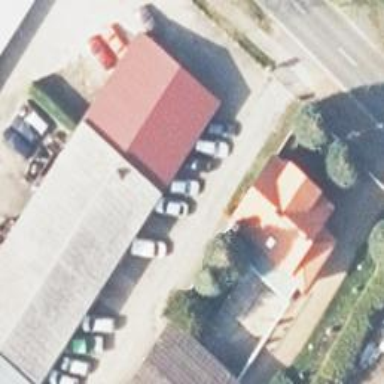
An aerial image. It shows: Commercial building with car shop.